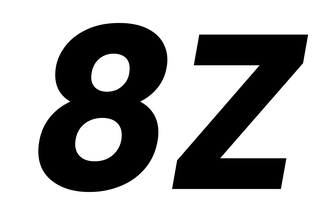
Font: Poppins-BoldItalic